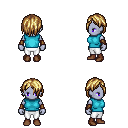
a pixel art fantasy rpg character, female body template, dark elf, purple skin, teal sleeveless shirt, white pants, blonde bangs hairstyle, leather bracers, brown shoes, four views (front, back, left, right), 2x2 character sprite sheet, small pixel art, hard edges, no anti-aliasing